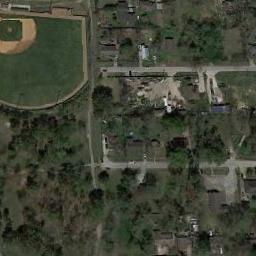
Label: baseball_diamond